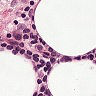
Metastatic tissue present: no